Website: bh-photo
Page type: review-order
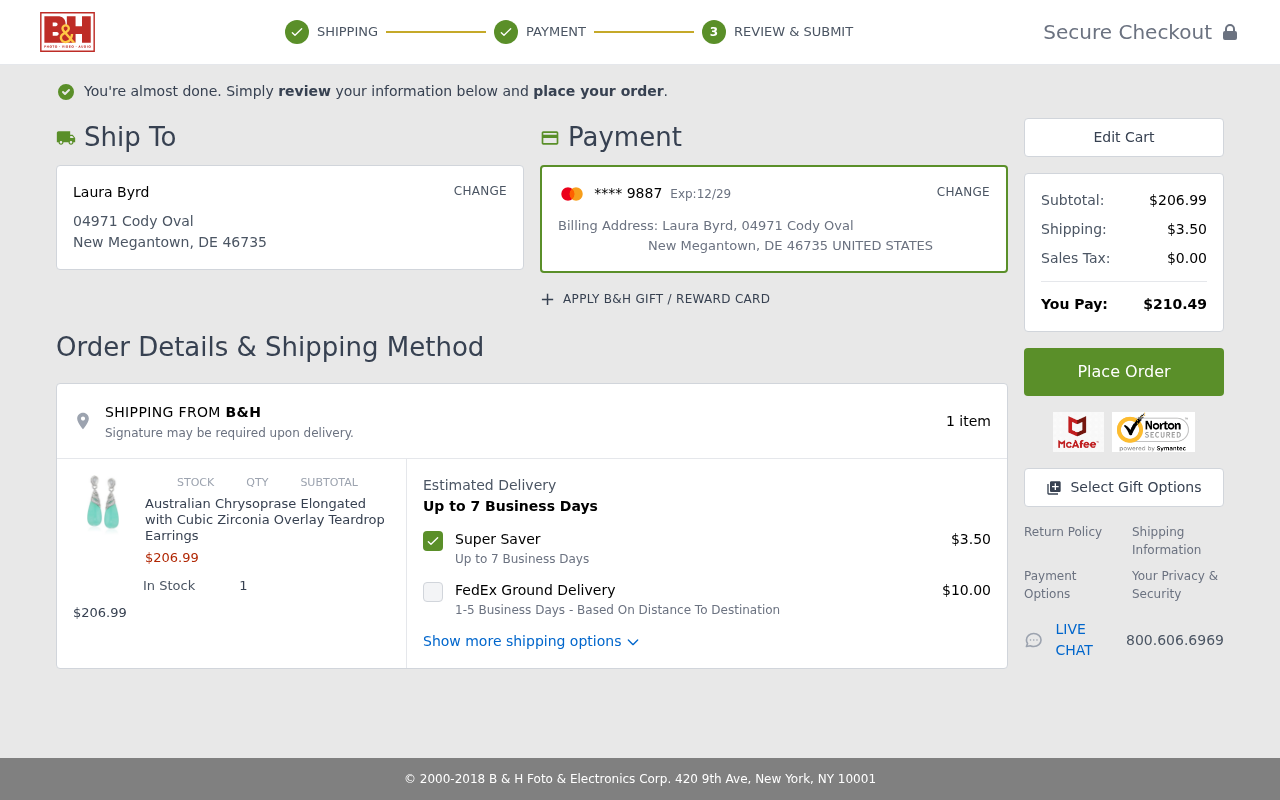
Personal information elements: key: PII_CARD_EXPIRY
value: Exp:12/29
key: PII_CARD_LAST4
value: **** 9887
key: PII_CITY_STATE_ZIP
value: New Megantown, DE 46735
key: PII_COUNTRY
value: UNITED STATES
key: PII_FULLNAME
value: Laura Byrd
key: PII_FULLNAME2
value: Laura Byrd
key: PII_STREET
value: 04971 Cody Oval
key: PII_STREET2
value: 04971 Cody Oval
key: PII_CITY_STATE_ZIP2
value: New Megantown, DE 46735
Product elements: key: PRODUCT1_NAME
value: Australian Chrysoprase Elongated with Cubic Zirconia Overlay Teardrop Earrings
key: PRODUCT1_PRICE
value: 206.99
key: PRODUCT1_QUANTITY
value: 1
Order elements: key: ORDER_NUM_ITEMS
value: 1 item
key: ORDER_SUBTOTAL
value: $206.99
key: ORDER_SHIPPING_COST
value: $3.50
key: ORDER_SHIPPING_ALT
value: $10.00
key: ORDER_SUBTOTAL2
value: $206.99
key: ORDER_SHIPPING_COST2
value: $3.50
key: ORDER_TAX
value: $0.00
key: ORDER_TOTAL
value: $210.49